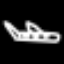
Label: airplane